The plot shows how the frequency content of a bearing vibration signal evolves over time (STFT spectrogram). Classify the bearing condition as one of: normal, inner_race, outer_race, ball.
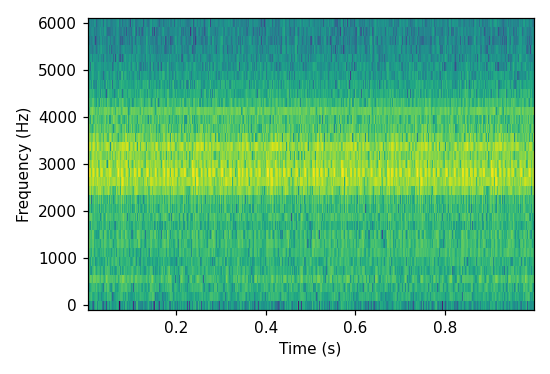
Answer: outer_race